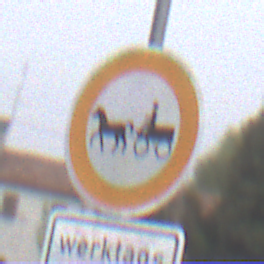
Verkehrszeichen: VerbotGespannfuhrwerke
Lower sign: ZeitangabenMitBeschraenkungAufWochentage7
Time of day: Midday
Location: Outdoor (Suburban)
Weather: Overcast
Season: NotSpecified
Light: Natural